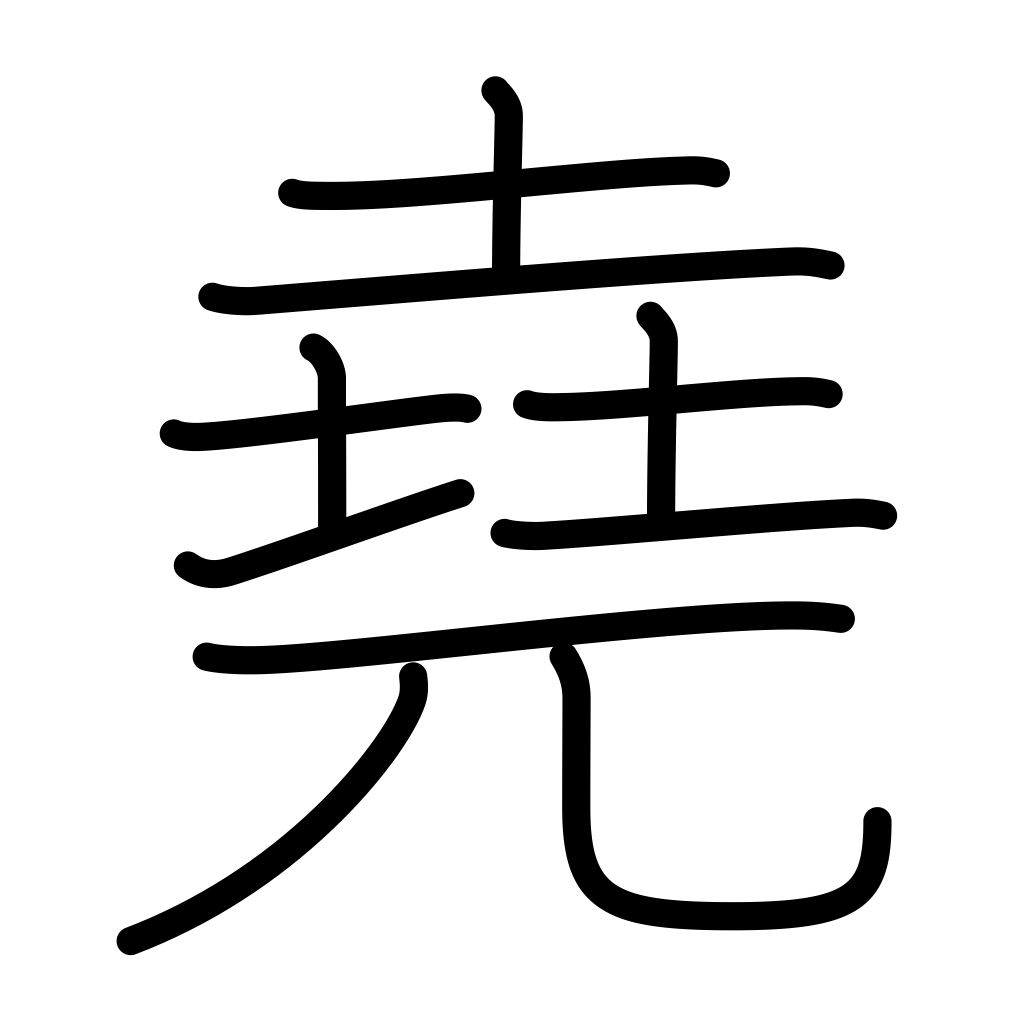
Meaning: high, far